Question: How should i make a Custom MenuItem, exactly like the first row in the menu of the attached picture ( screenshot of Google Chrome app)
I have tried the below code in 'onCreateOptionsMenu', where 'R.layout.menu_top_row' is the layout for the first row.But only a blank row comes up in my case? I am able to display rest of the options, but unable to display the first row.
'''
View child = getLayoutInflater().inflate(R.layout.menu_top_row, null);
MenuItem menuItem=menu.add("");
menuItem.setActionView(child);
'''
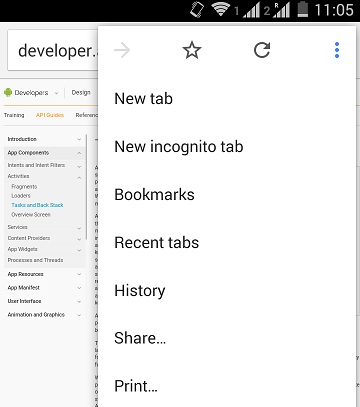
Answer: <URL>:
A <URL>.
'''
private static final String TITLE = "title";
private static final String ICON = "icon";
private List<HashMap<String, Object>> data = new ArrayList<HashMap<String, Object>>();
// Use this to add items to the list that the ListPopupWindow will use
private void addItem(String title, int iconResourceId) {
HashMap<String, Object> map = new HashMap<String, Object>();
map.put(TITLE, title);
map.put(ICON, iconResourceId);
data.add(map);
}
// Call this when you want to show the ListPopupWindow
private void showListMenu(View anchor) {
ListPopupWindow popupWindow = new ListPopupWindow(this);
ListAdapter adapter = new SimpleAdapter(
this,
data,
android.R.layout.activity_list_item, // You may want to use your own cool layout
new String[] {TITLE, ICON}, // These are just the keys that the data uses
new int[] {android.R.id.text1, android.R.id.icon}); // The view ids to map the data to
popupWindow.setAnchorView(anchor);
popupWindow.setAdapter(adapter);
popupWindow.setWidth(400); // note: don't use pixels, use a dimen resource
popupWindow.setOnItemClickListener(myListener); // the callback for when a list item is selected
popupWindow.show();
}
'''